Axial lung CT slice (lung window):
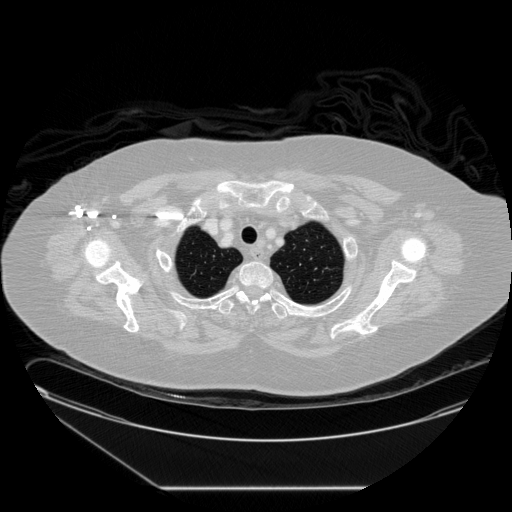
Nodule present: no